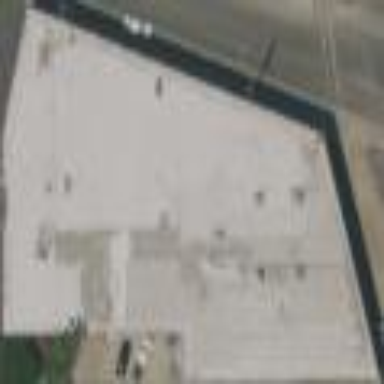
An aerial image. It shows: Warehouse building.